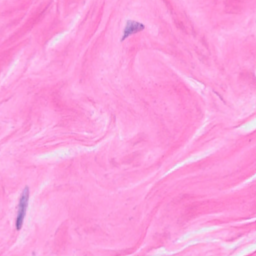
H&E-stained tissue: Breast